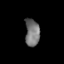
Tissue: skin
Cell type: Epithelial cells
Senescence score: 0.8408
Nuclear area (px): 386
Mean DAPI intensity: 116.635